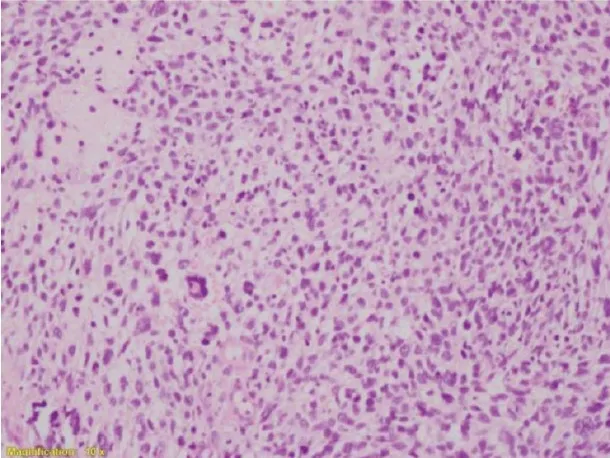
High-grade spindle cell areas with many mitoses.
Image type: pathology (h&e)